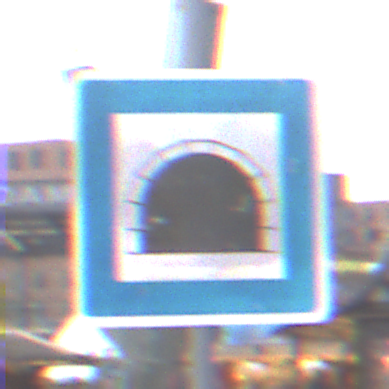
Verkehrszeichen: Tunnel
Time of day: MorningAfternoon
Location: Outdoor (Urban)
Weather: Overcast
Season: NotSpecified
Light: Natural